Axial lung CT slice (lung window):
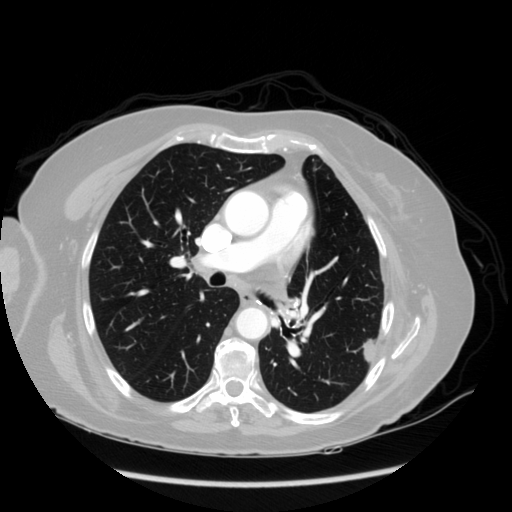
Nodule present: yes
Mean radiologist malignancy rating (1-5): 4